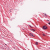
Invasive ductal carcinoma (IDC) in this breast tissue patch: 1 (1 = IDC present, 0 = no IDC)